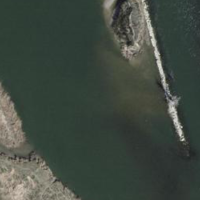
EUNIS habitat code: 15
Species observed at this site:
Phalacrocorax carbo